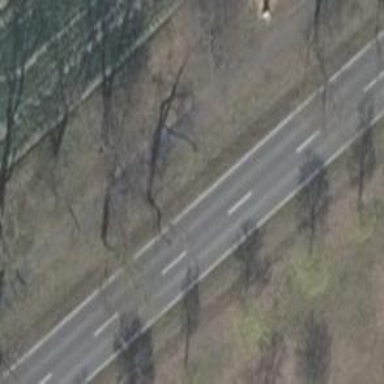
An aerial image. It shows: Secondary road with asphalt surface.